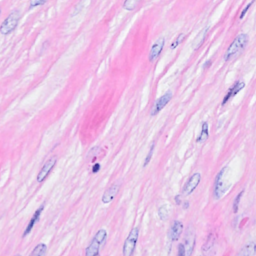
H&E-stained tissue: Breast